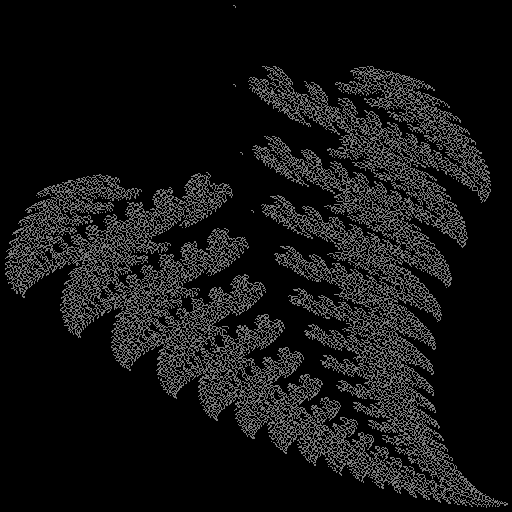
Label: fern